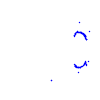
Particle: kaon